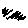
Label: zigzag